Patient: sex M, age 35
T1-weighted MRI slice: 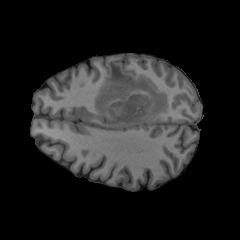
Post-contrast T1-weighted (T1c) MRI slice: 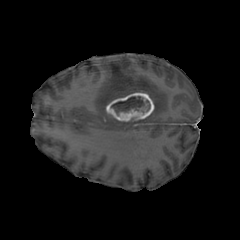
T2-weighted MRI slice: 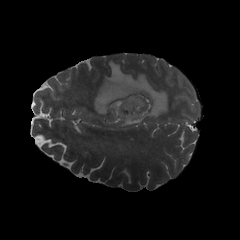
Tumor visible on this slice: yes
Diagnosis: Glioblastoma, IDH-wildtype
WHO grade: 4